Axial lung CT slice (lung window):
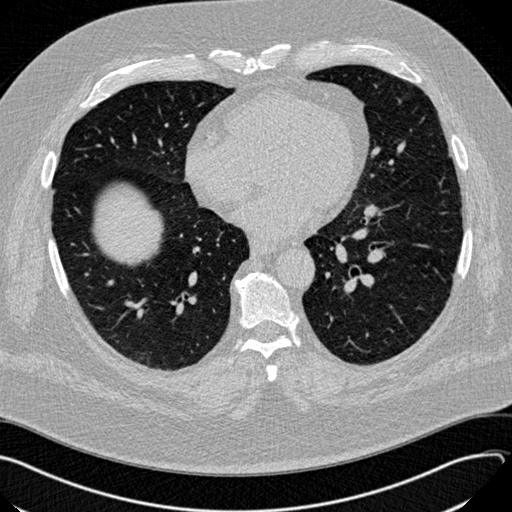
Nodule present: no